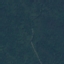
Land use / land cover: Forest